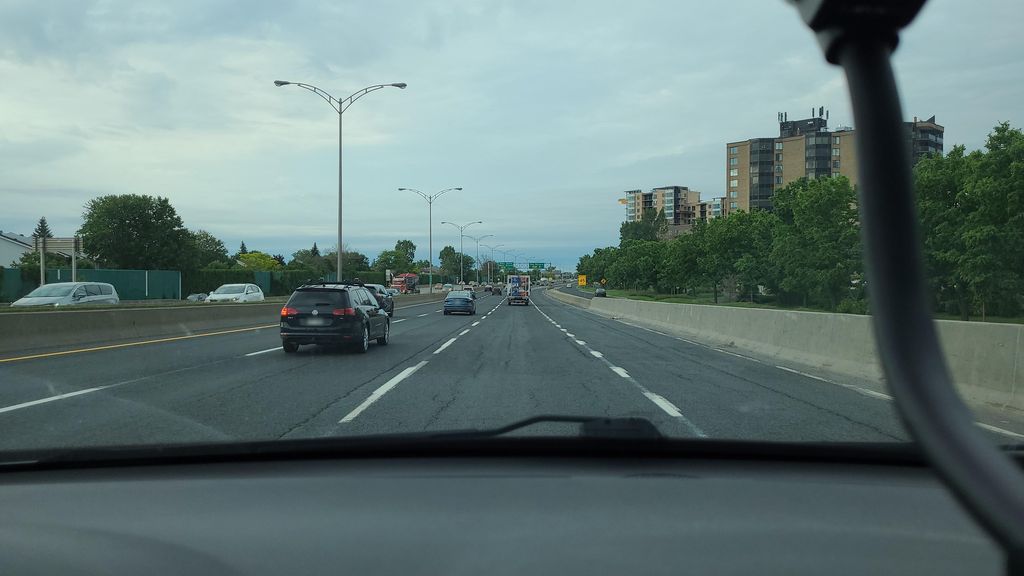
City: montreal